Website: home-depot
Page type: delivery-shipping
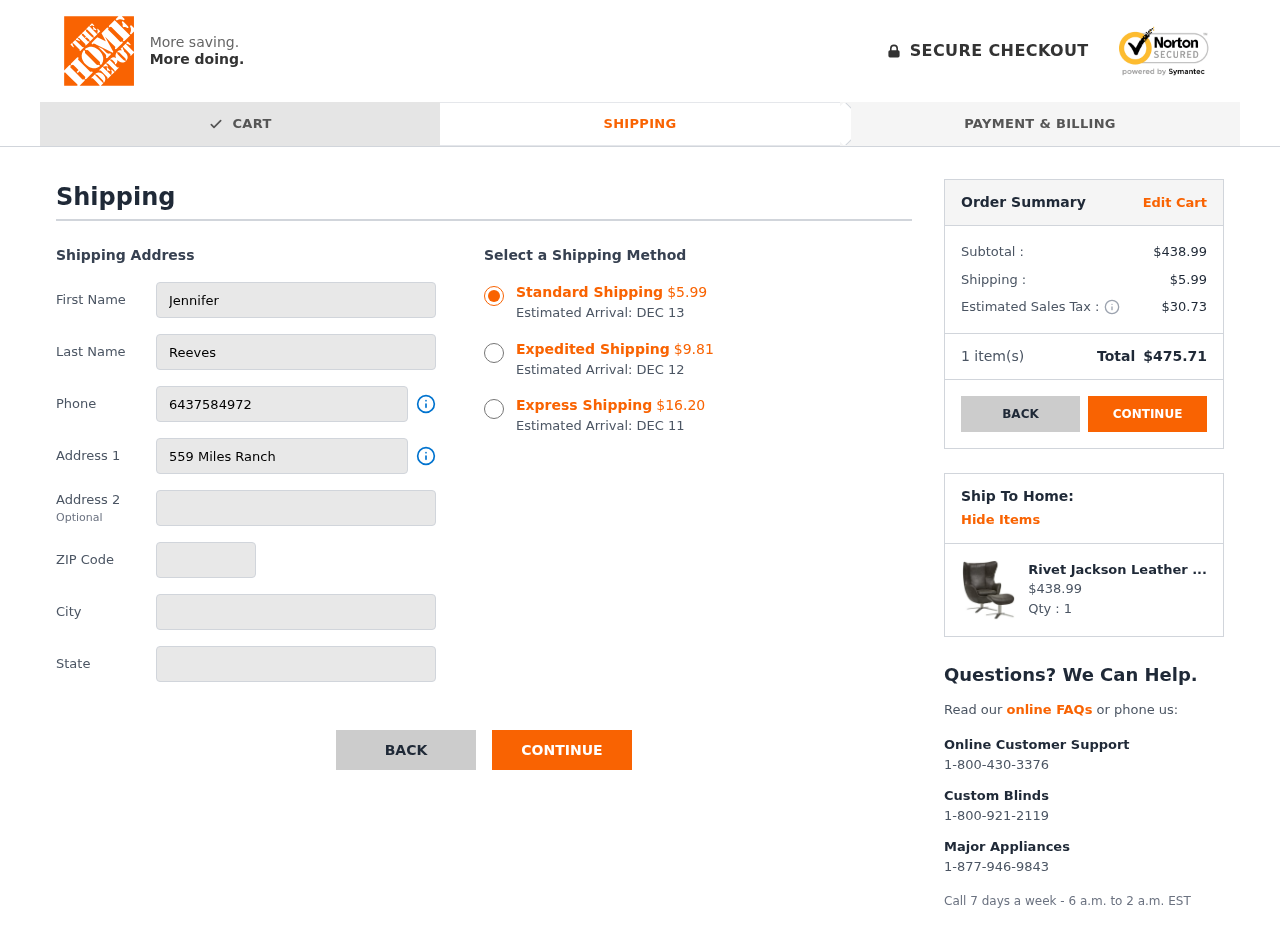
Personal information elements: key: PII_CITY
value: Port John
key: PII_FIRSTNAME
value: Jennifer
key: PII_LASTNAME
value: Reeves
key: PII_PHONE
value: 6437584972
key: PII_POSTCODE
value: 30216
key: PII_STATE
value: North Carolina
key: PII_STREET
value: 559 Miles Ranch
Product elements: key: PRODUCT1_NAME
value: Rivet Jackson Leather Swivel Chair and Ottoman,
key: PRODUCT1_PRICE
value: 438.99
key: PRODUCT1_QUANTITY
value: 1
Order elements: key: ORDER_SHIPPING_COST_STANDARD
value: $5.99
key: ORDER_DELIVERY_DATE
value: DEC 13
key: ORDER_SHIPPING_COST_EXPEDITED
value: $9.81
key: ORDER_DELIVERY_DATE_EXPEDITED
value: DEC 12
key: ORDER_SHIPPING_COST_EXPRESS
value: $16.20
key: ORDER_DELIVERY_DATE_EXPRESS
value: DEC 11
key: ORDER_SUBTOTAL
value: $438.99
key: ORDER_SHIPPING_COST
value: $5.99
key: ORDER_TAX
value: $30.73
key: ORDER_NUM_ITEMS
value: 1
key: ORDER_TOTAL
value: $475.71